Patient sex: M
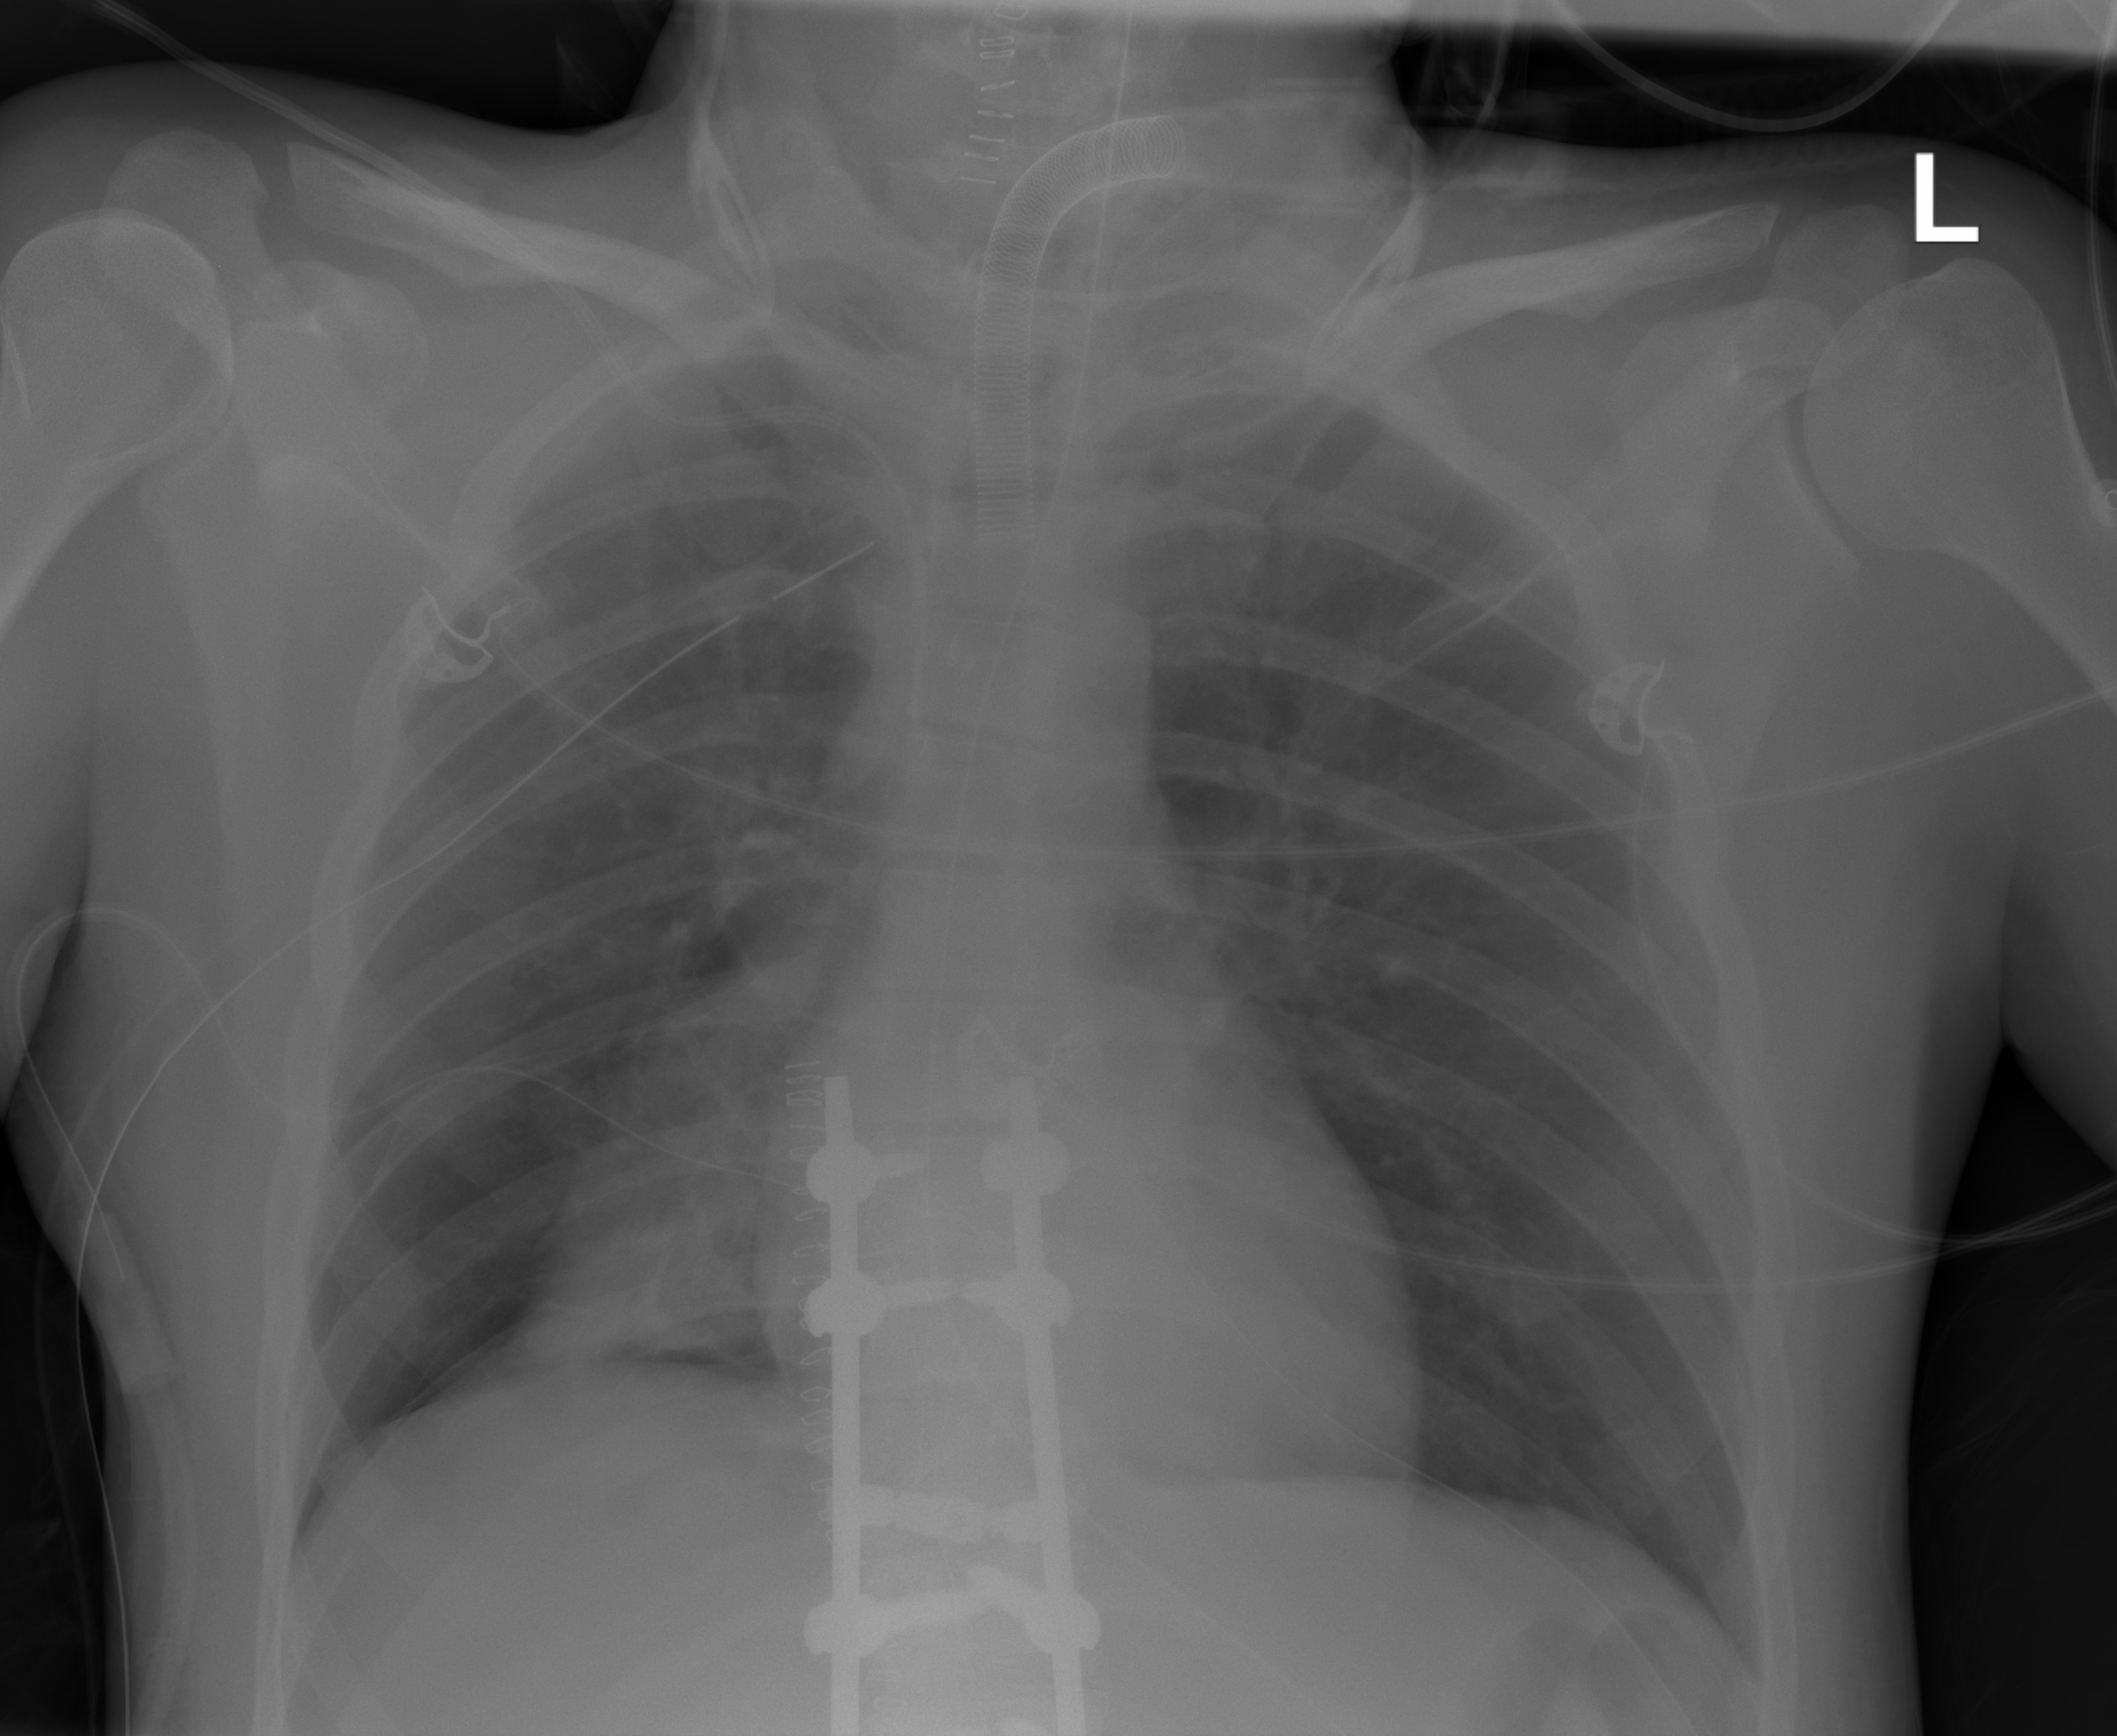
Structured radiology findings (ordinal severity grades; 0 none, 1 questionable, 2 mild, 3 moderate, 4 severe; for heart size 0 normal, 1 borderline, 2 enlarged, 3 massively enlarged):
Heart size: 0
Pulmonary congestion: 0
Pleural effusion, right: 0
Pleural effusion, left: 0
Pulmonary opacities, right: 0
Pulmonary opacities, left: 0
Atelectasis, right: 2
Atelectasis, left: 0